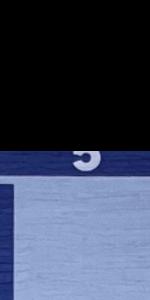
Label: Empty